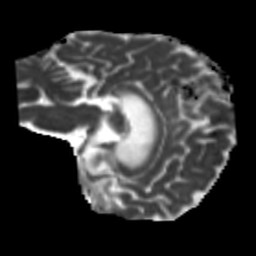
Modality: MD
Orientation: sagittal
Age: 65
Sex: female
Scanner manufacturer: siemens
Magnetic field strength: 3 T
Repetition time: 5.25 s
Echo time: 0.08 s